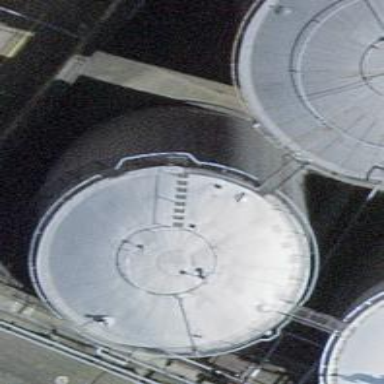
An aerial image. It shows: Storage tank with man-made structure.